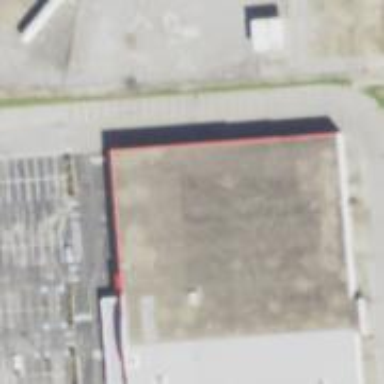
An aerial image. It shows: Variety store located in building.